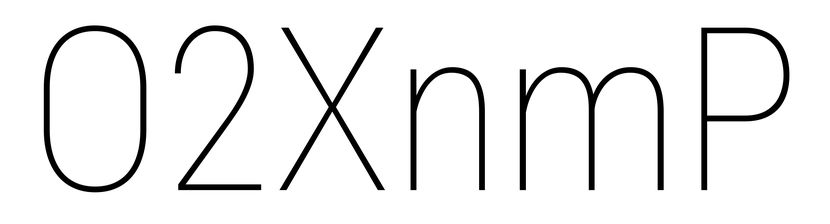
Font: Roboto_Condensed_Thin